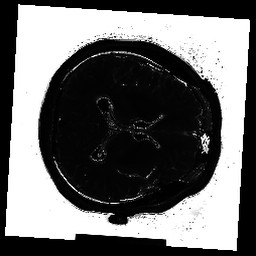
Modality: T2map
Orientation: axial
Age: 36
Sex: male
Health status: ill